Aerial crown-view tile of a tropical tree (Barro Colorado Island, Panama), acquired 20241112:
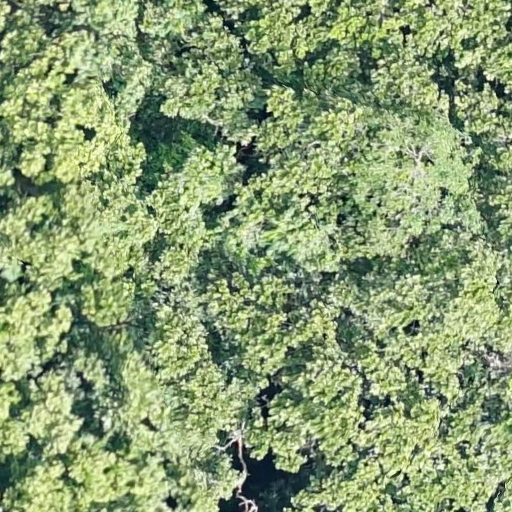
Species: Anacardium excelsum
GBIF accepted scientific name: Anacardium excelsum
Crown area: 1124.923 m²